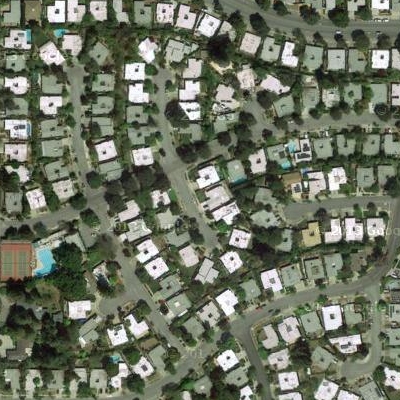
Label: fResident